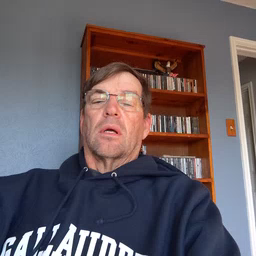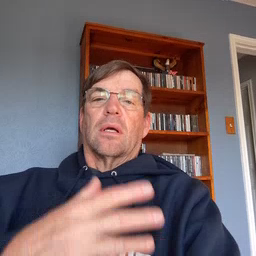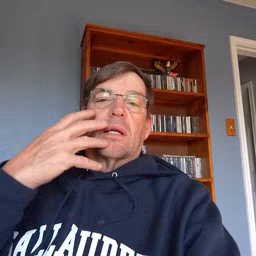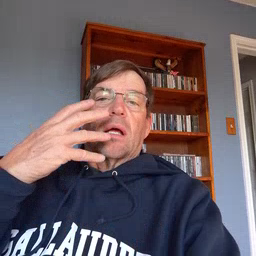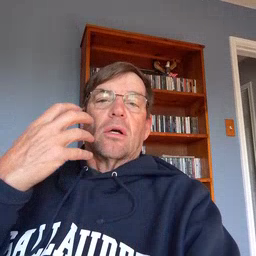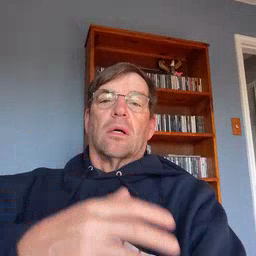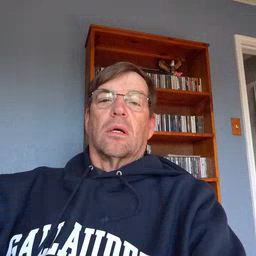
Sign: tiger